Aerial crown-view tile of a tropical tree (Barro Colorado Island, Panama), acquired 20250818:
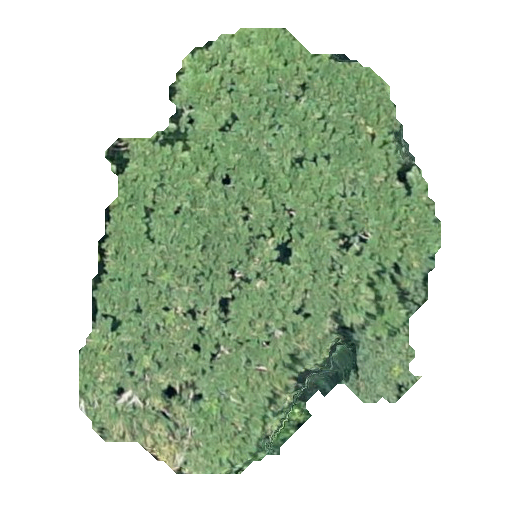
Species: Jacaranda copaia
GBIF accepted scientific name: Jacaranda copaia
Crown area: 165.681 m²